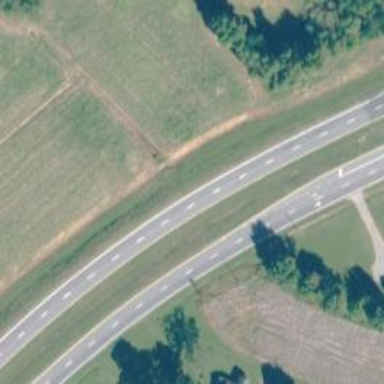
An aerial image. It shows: Trunk highway.